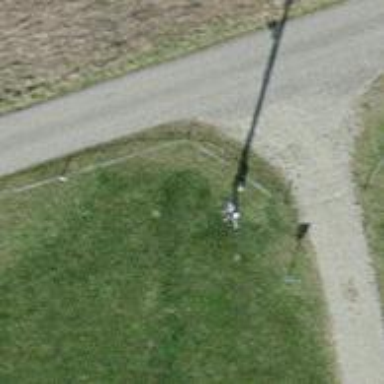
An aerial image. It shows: Power pole.